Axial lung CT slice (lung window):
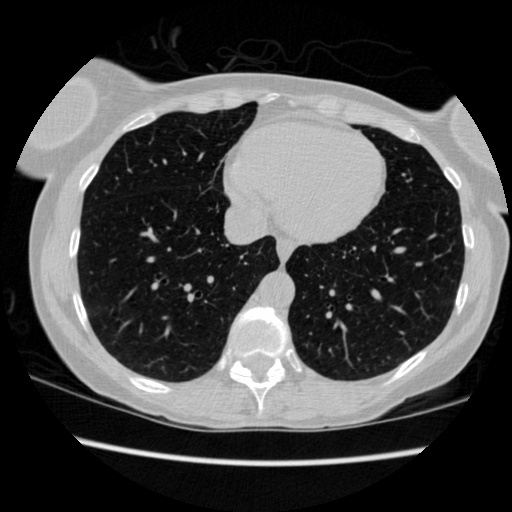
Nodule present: no